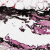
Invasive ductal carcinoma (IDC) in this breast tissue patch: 0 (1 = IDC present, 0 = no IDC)